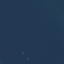
Label: SeaLake